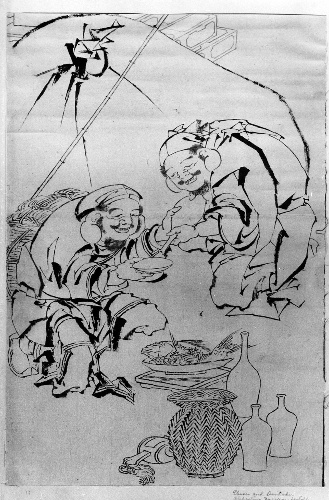
Artist: Katsushika Hokusai
Artist bio: Japanese, Tokyo (Edo) 1760–1849 Tokyo (Edo)
Date: 18th–19th century
Object type: Drawing
Classification: Paintings
Medium: Ink on paper
Culture: Japan
Period: Edo period (1615–1868)
Dimensions: 18 1/2 x 12 3/16 in. (47 x 31 cm)
Department: Asian Art
Credit line: Gift of Annette Young, in memory of her brother, Innis Young, 1956
Accession year: 1956
Repository: Metropolitan Museum of Art, New York, NY
Tags: Food|Men|Fish